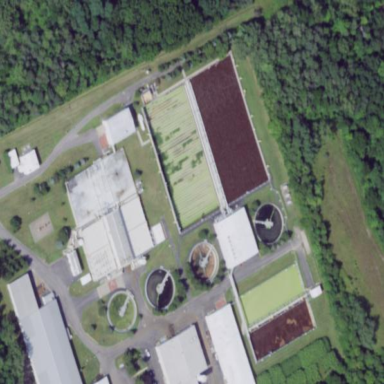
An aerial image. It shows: Wastewater plant.